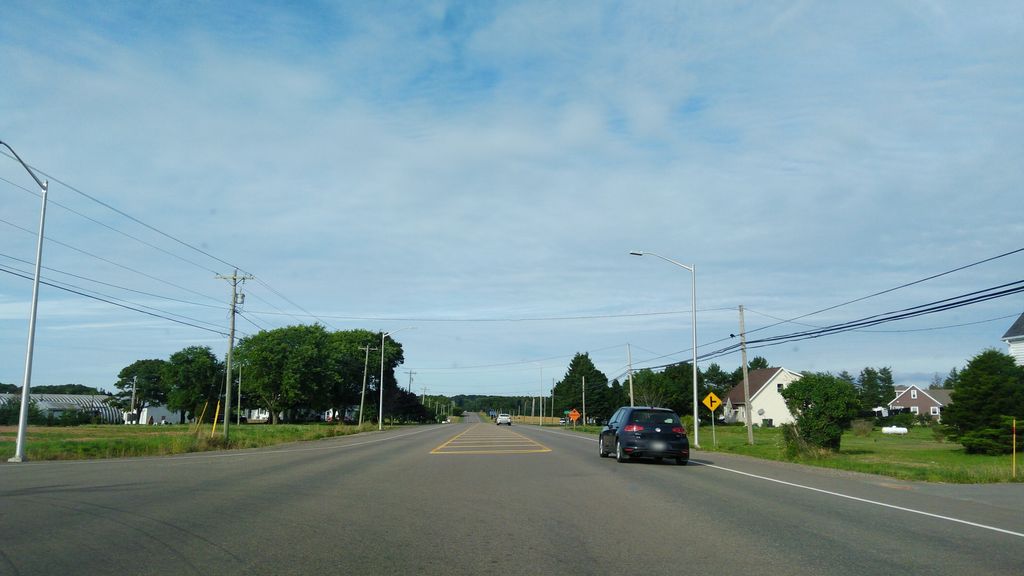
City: charlottetown